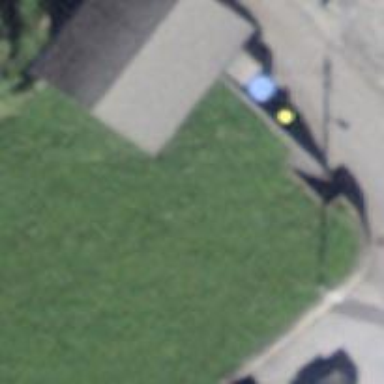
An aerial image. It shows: Shed building.